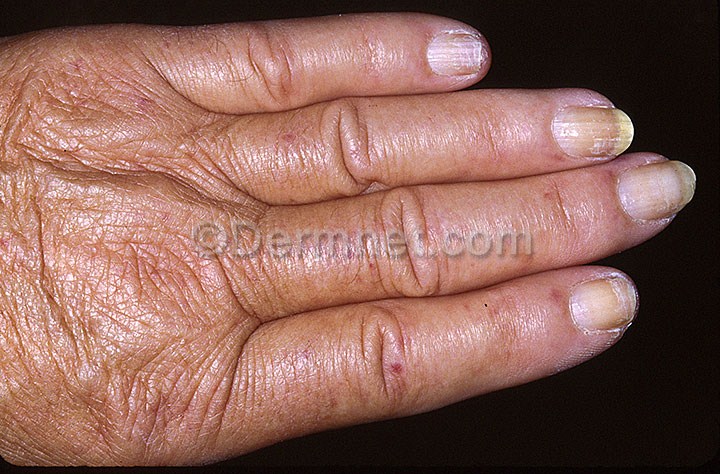
Disease: Lupus and other Connective Tissue diseases